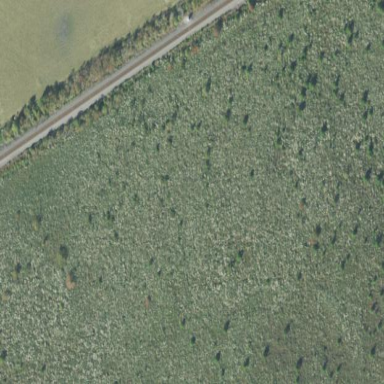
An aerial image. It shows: Patch of scrub vegetation.